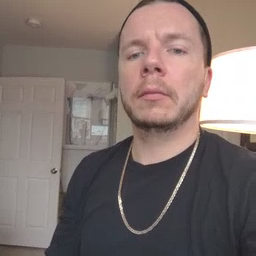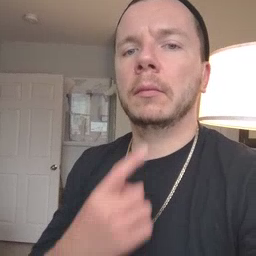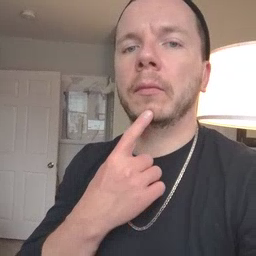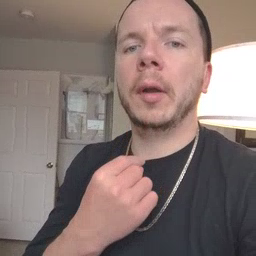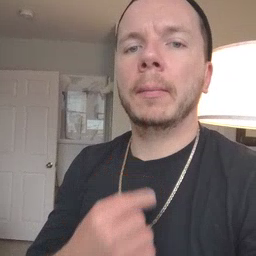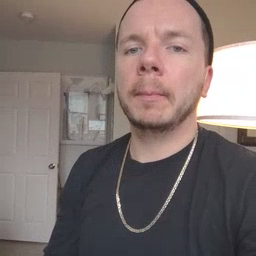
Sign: red